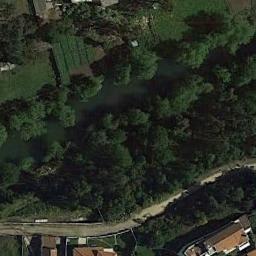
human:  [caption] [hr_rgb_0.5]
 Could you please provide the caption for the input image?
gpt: The river goes through houses and trees .

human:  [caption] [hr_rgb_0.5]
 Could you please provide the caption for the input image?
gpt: The dark green river goes through the forest and a road is next to the river .

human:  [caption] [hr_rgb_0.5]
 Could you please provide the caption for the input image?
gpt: There are many trees around the river .

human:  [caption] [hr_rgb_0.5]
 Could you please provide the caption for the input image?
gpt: A curved light green river with green forests and houses on both sides .

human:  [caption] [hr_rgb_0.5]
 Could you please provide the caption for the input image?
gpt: There are many green trees and some buildings near the river .